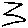
Label: zigzag